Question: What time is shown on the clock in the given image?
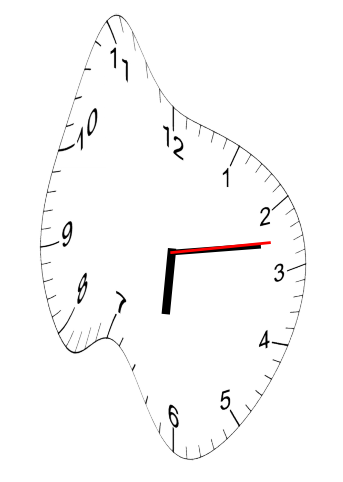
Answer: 06:13:13